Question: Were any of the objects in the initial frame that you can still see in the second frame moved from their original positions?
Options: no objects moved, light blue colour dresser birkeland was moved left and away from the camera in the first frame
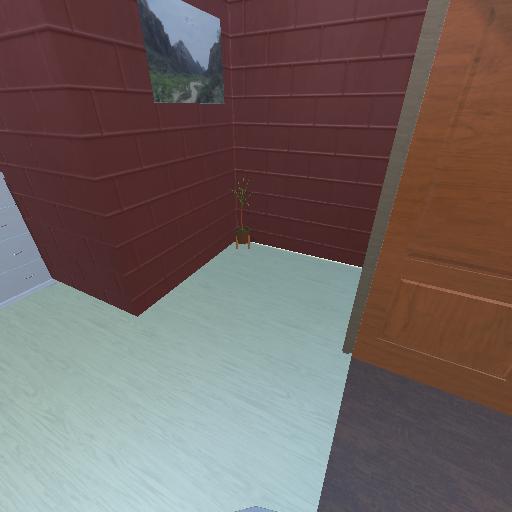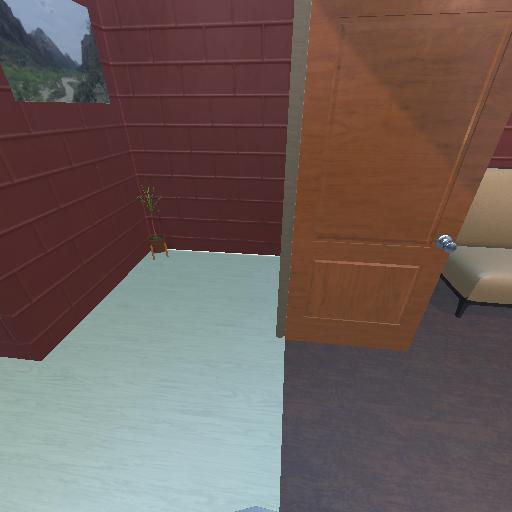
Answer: no objects moved